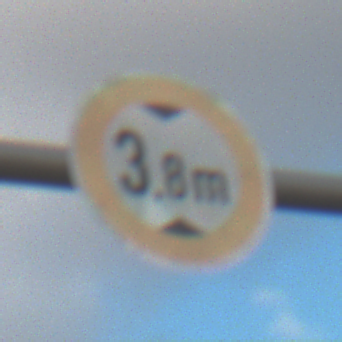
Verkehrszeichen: TatsaechlicheHoehe
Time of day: SunriseSunset
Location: Outdoor (RoadRail)
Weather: PartlyCloudy
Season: NotSpecified
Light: Natural